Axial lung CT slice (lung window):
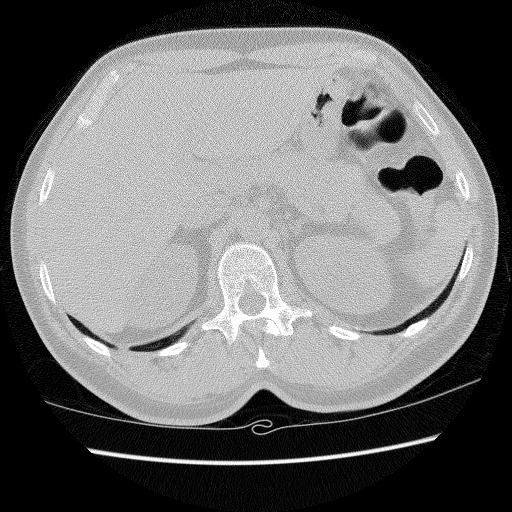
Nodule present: no